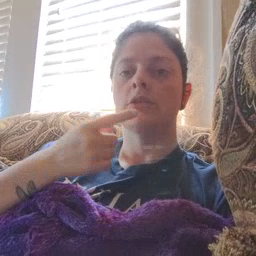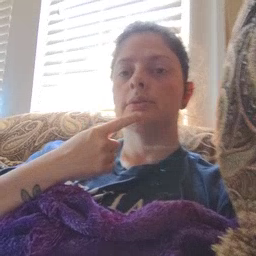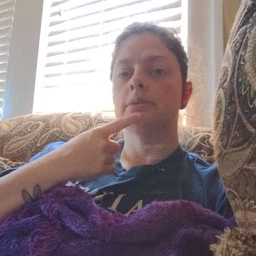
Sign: chin